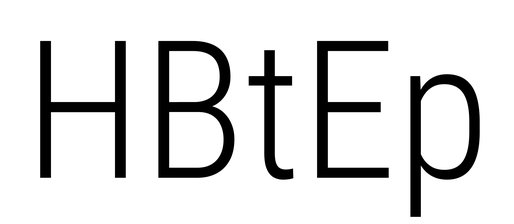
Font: Roboto_Condensed_Light